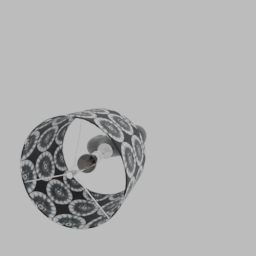
Label: lighting